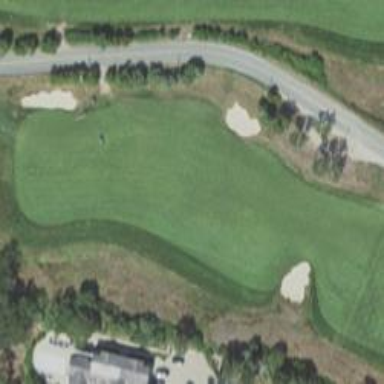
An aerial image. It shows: Rough grassy area used for golf.